Question: I have the following model-first (is that what it's called?) diagram that I have made. I use 'T4' to generate the classes.

Now, I have a problem that causes Entity Framework to somehow append a "1" to the table name of the 'DatabaseSupporter' entity. The database has been generated from this very model, and nothing has been modified.
I am trying to execute the following line:
'''
_entities.DatabaseSupporters.SingleOrDefault(s => s.Id == myId);
'''
The error I receive when executing that line (along with its inner exception below) is:
> An exception of type
'System.Data.Entity.Core.EntityCommandExecutionException' occurred in
mscorlib.dll but was not handled in user code.Invalid object name 'dbo.DatabaseSupporter1'.
I tried fixing the problem with the following Fluent API code (notice the second line in the function that names the table explicitly to "DatabaseSupporter"), but with no luck.
'''
protected override void OnModelCreating(System.Data.Entity.DbModelBuilder modelBuilder)
{
modelBuilder
.Entity<DatabaseSupporter>()
.HasOptional(f => f.DatabaseChatSession)
.WithOptionalPrincipal(s => s.DatabaseSupporter);
modelBuilder
.Entity<DatabaseSupporter>()
.Map(m =>
{
m.Property(s => s.Id)
.HasColumnName("Id");
m.ToTable("DatabaseSupporter");
});
modelBuilder
.Entity<DatabaseSupporter>()
.HasMany(s => s.DatabaseGroups)
.WithMany(g => g.DatabaseSupporters)
.Map(m =>
{
m.ToTable("DatabaseSupporterDatabaseGroup");
m.MapLeftKey("DatabaseGroups_Id");
m.MapRightKey("DatabaseSupporters_Id");
});
modelBuilder
.Entity<DatabaseGroup>()
.HasRequired(g => g.DatabaseChatProgram)
.WithMany(c => c.DatabaseGroups);
modelBuilder
.Entity<DatabaseGroup>()
.HasRequired(g => g.DatabaseOwner)
.WithMany(o => o.DatabaseGroups);
modelBuilder
.Entity<DatabaseOwner>()
.HasMany(o => o.DatabaseChatSessions)
.WithRequired(o => o.DatabaseOwner);
base.OnModelCreating(modelBuilder);
}
'''
It should be mentioned that the 'Id' property for every entity actually is a 'Guid'.
I am using Entity Framework 6.0.2.
Any ideas?
Here's the generated 'DatabaseSupporter.cs' file containing my 'DatabaseSupporter' entity as requested in the comments.
'''
//------------------------------------------------------------------------------
// <auto-generated>
// This code was generated from a template.
//
// Manual changes to this file may cause unexpected behavior in your application.
// Manual changes to this file will be overwritten if the code is regenerated.
// </auto-generated>
//------------------------------------------------------------------------------
namespace Coengage.Data.Entities
{
using System;
using System.Collections.Generic;
public partial class DatabaseSupporter
{
public DatabaseSupporter()
{
this.DatabaseGroups = new HashSet<DatabaseGroup>();
}
public bool IsActive { get; set; }
public string Username { get; set; }
public System.Guid Id { get; set; }
public virtual DatabaseChatSession DatabaseChatSession { get; set; }
public virtual ICollection<DatabaseGroup> DatabaseGroups { get; set; }
}
}
'''
The errors started occuring after I added the many-to-many link between 'DatabaseSupporter' and 'DatabaseGroup'. Before that link, the Fluent code wasn't needed either.
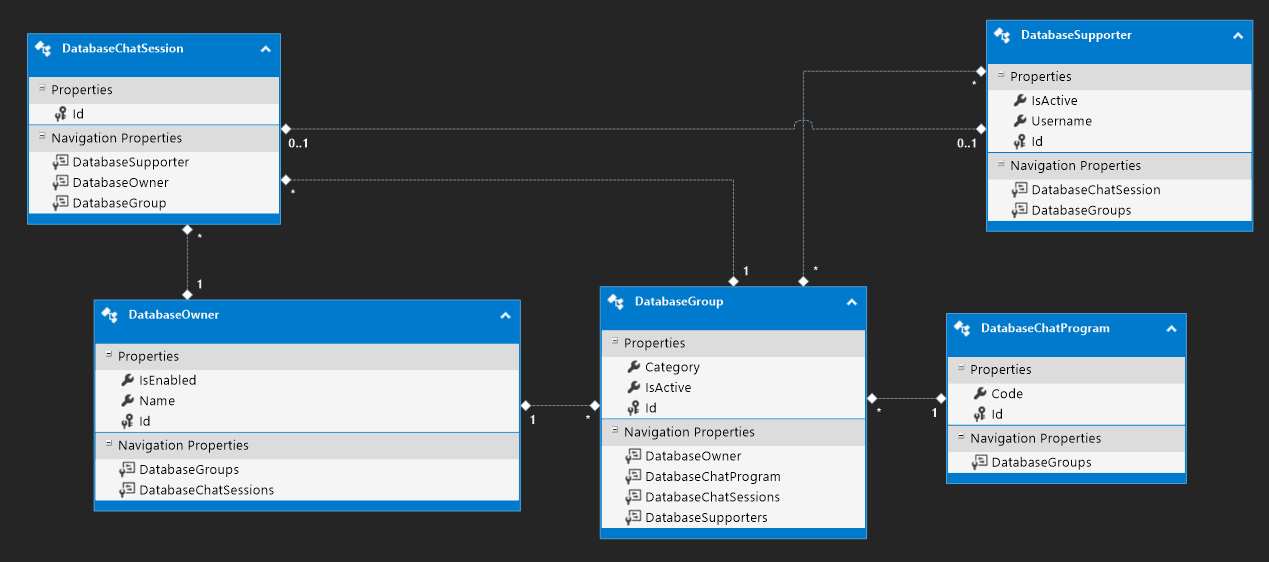
Answer: This mapping is incorrect:
'''
modelBuilder
.Entity<DatabaseSupporter>()
.Map(m =>
{
m.Property(s => s.Id)
.HasColumnName("Id");
m.ToTable("DatabaseSupporter");
});
'''
It is kind of 50 percent of a mapping for <URL> Also the one-to-one constraints are not created correctly in the database. In my opinion EF should throw an exception about an incorrect mapping here rather than silently mapping the model to nonsense without exception.
Anyway, you probably don't want to split your entity properties over multiple tables but map it to a single table. You must then replace the code block above by:
'''
modelBuilder.Entity<DatabaseSupporter>()
.Property(s => s.Id)
.HasColumnName("Id");
modelBuilder.Entity<DatabaseSupporter>()
.ToTable("DatabaseSupporter");
'''
The first mapping seems redundant because the property 'Id' will be mapped by default to a column with the same name. The second mapping is possibly also redundant (depending on if table name pluralization is turned on or not). You can try it without this mapping. In any case you shouldn't get an exception anymore that complains about a missing 'dbo.DatabaseSupporter1'.